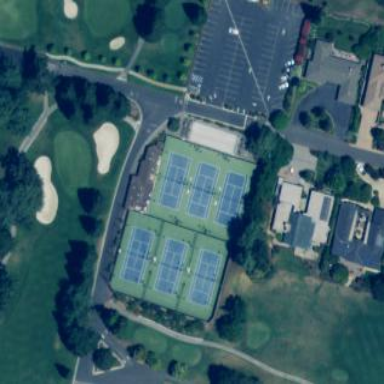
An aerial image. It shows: Tennis court on pitch.